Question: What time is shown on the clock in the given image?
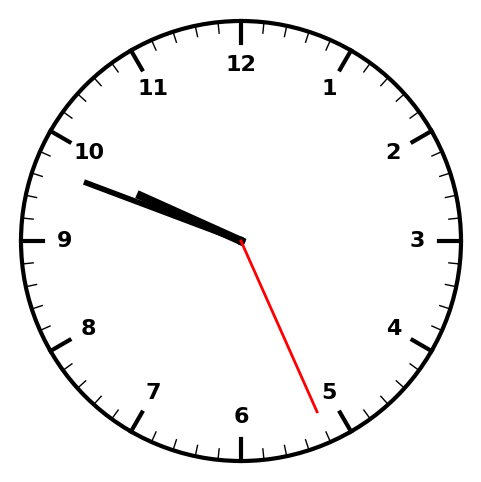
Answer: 09:48:26